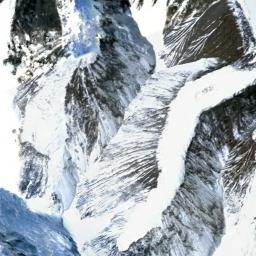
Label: snowberg